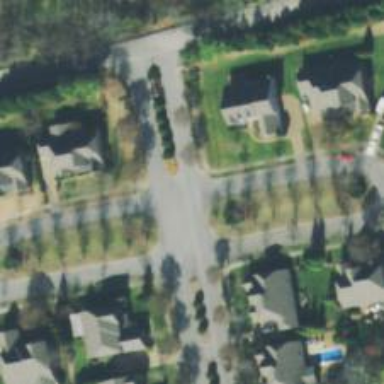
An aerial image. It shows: Residential road.